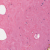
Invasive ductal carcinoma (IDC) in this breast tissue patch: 0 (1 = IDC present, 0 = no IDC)